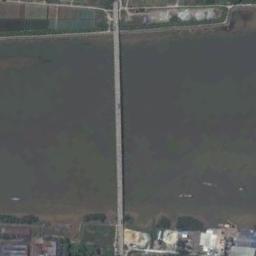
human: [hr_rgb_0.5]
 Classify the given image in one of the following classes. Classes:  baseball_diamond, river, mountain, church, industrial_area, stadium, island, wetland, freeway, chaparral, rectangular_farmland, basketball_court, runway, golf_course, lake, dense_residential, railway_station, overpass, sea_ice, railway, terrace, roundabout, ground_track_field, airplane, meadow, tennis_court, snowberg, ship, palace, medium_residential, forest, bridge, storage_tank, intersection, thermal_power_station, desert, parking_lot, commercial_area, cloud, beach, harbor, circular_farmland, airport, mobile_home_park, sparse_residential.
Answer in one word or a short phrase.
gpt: bridge